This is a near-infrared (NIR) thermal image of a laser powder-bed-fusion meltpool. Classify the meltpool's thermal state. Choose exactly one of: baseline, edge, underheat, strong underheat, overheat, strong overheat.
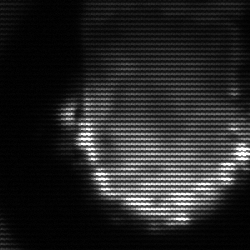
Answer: baseline